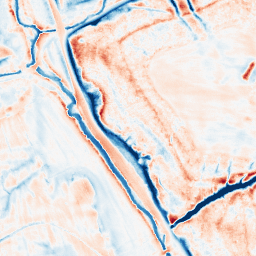
Category: classical
Decomposition family: gaussian_anisotropic
Decomposition parameters: sigma_x: 5
sigma_y: 5
Upsampling method: sinc_blackman
Upsampling parameters: scale: 2
kernel_size: 16
Upsampling scale: 2